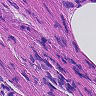
Metastatic tissue present: no